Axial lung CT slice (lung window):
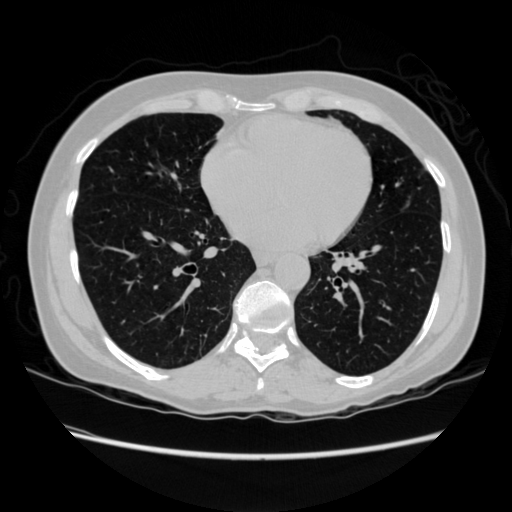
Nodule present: no